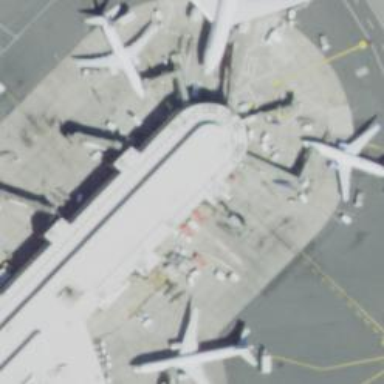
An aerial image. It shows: Airport gate.